Breast ultrasound image
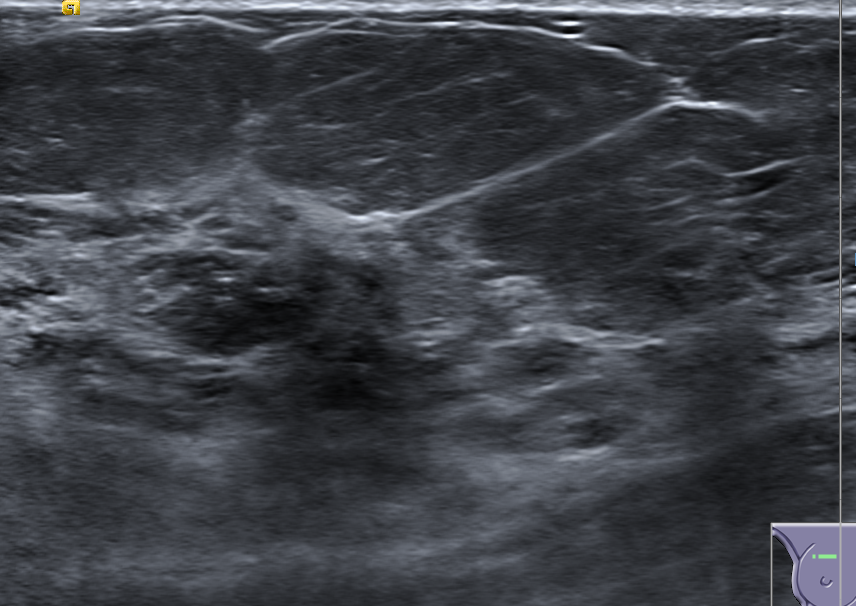
Diagnosis: normal